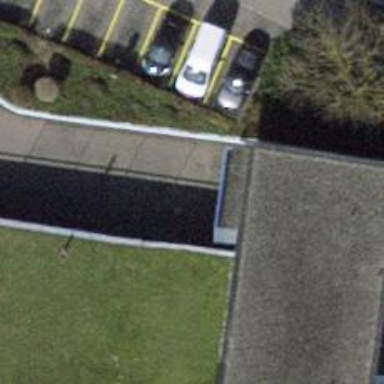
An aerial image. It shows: Parking entrance.